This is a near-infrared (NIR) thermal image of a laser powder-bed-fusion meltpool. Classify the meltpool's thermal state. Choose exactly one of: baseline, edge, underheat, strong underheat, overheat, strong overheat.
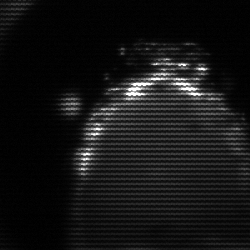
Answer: edge